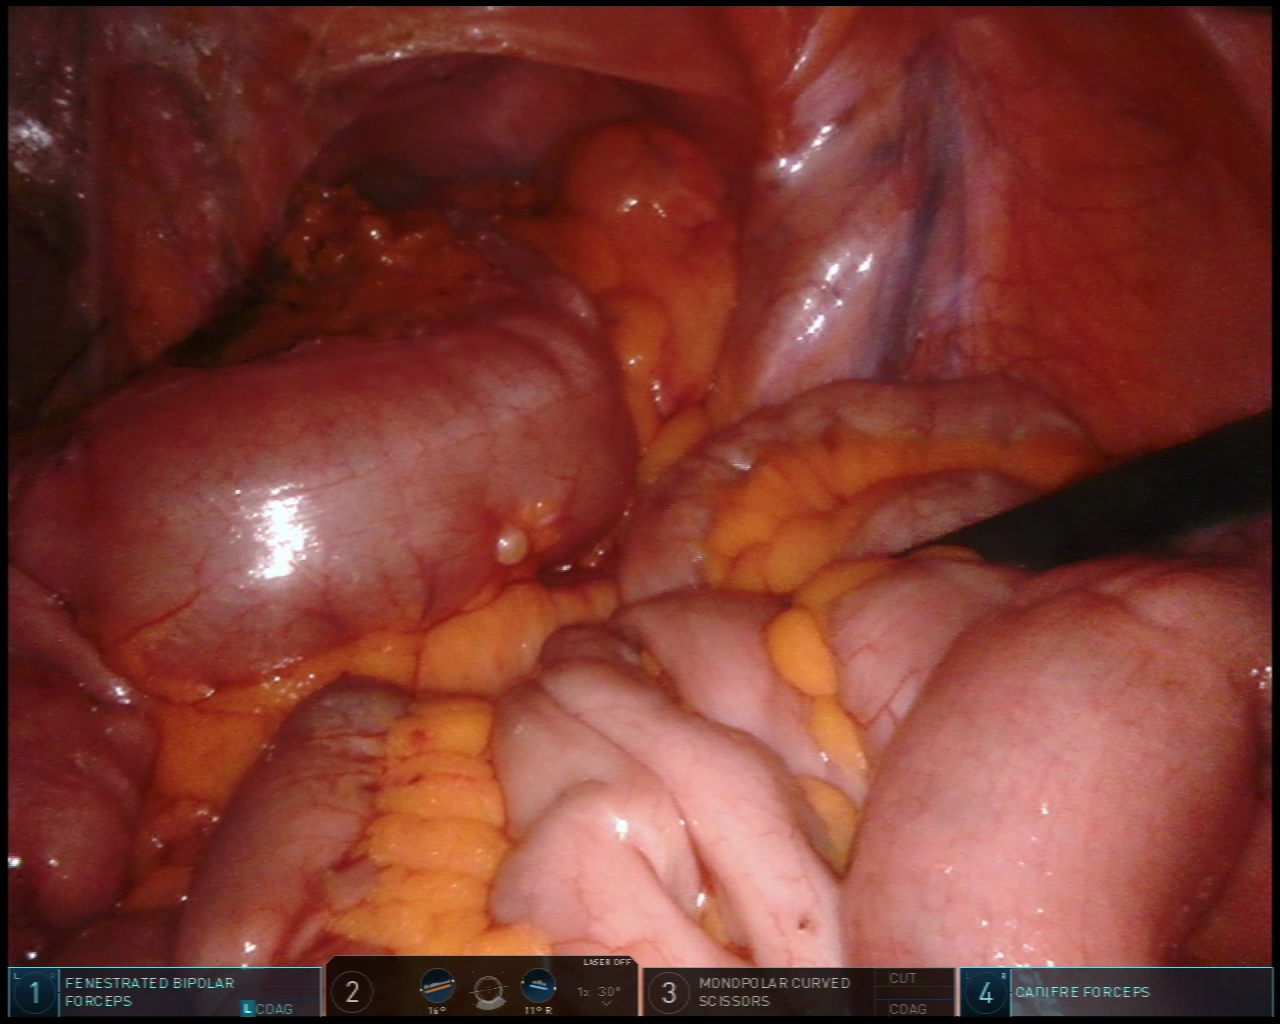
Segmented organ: small_intestine
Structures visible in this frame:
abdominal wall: yes
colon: yes
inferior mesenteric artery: no
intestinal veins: no
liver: no
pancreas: no
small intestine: yes
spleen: no
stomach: no
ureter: no
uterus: no
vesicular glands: no